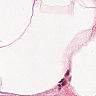
Metastatic tissue present: no